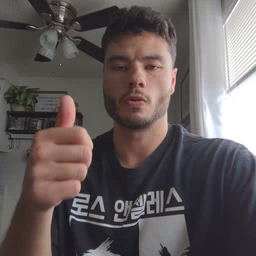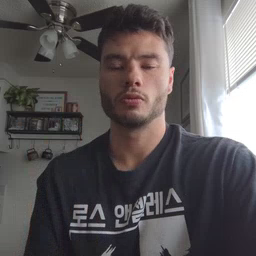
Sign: hungry